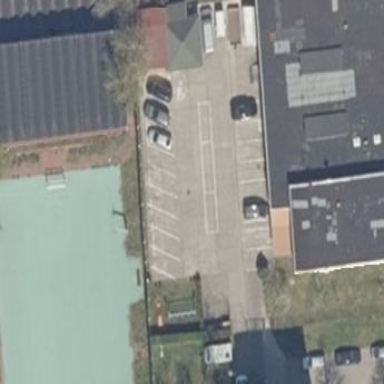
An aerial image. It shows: Parking area with surface.